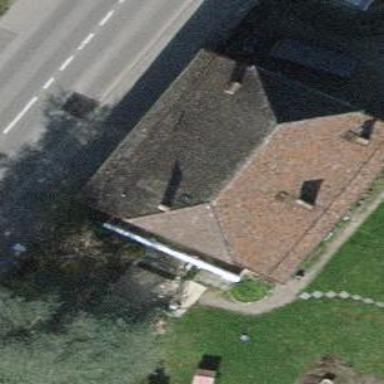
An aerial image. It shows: Detached building.